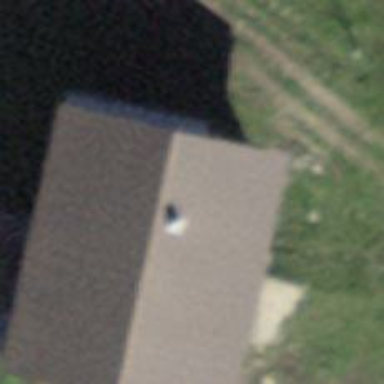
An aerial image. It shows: Cabin.